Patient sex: M
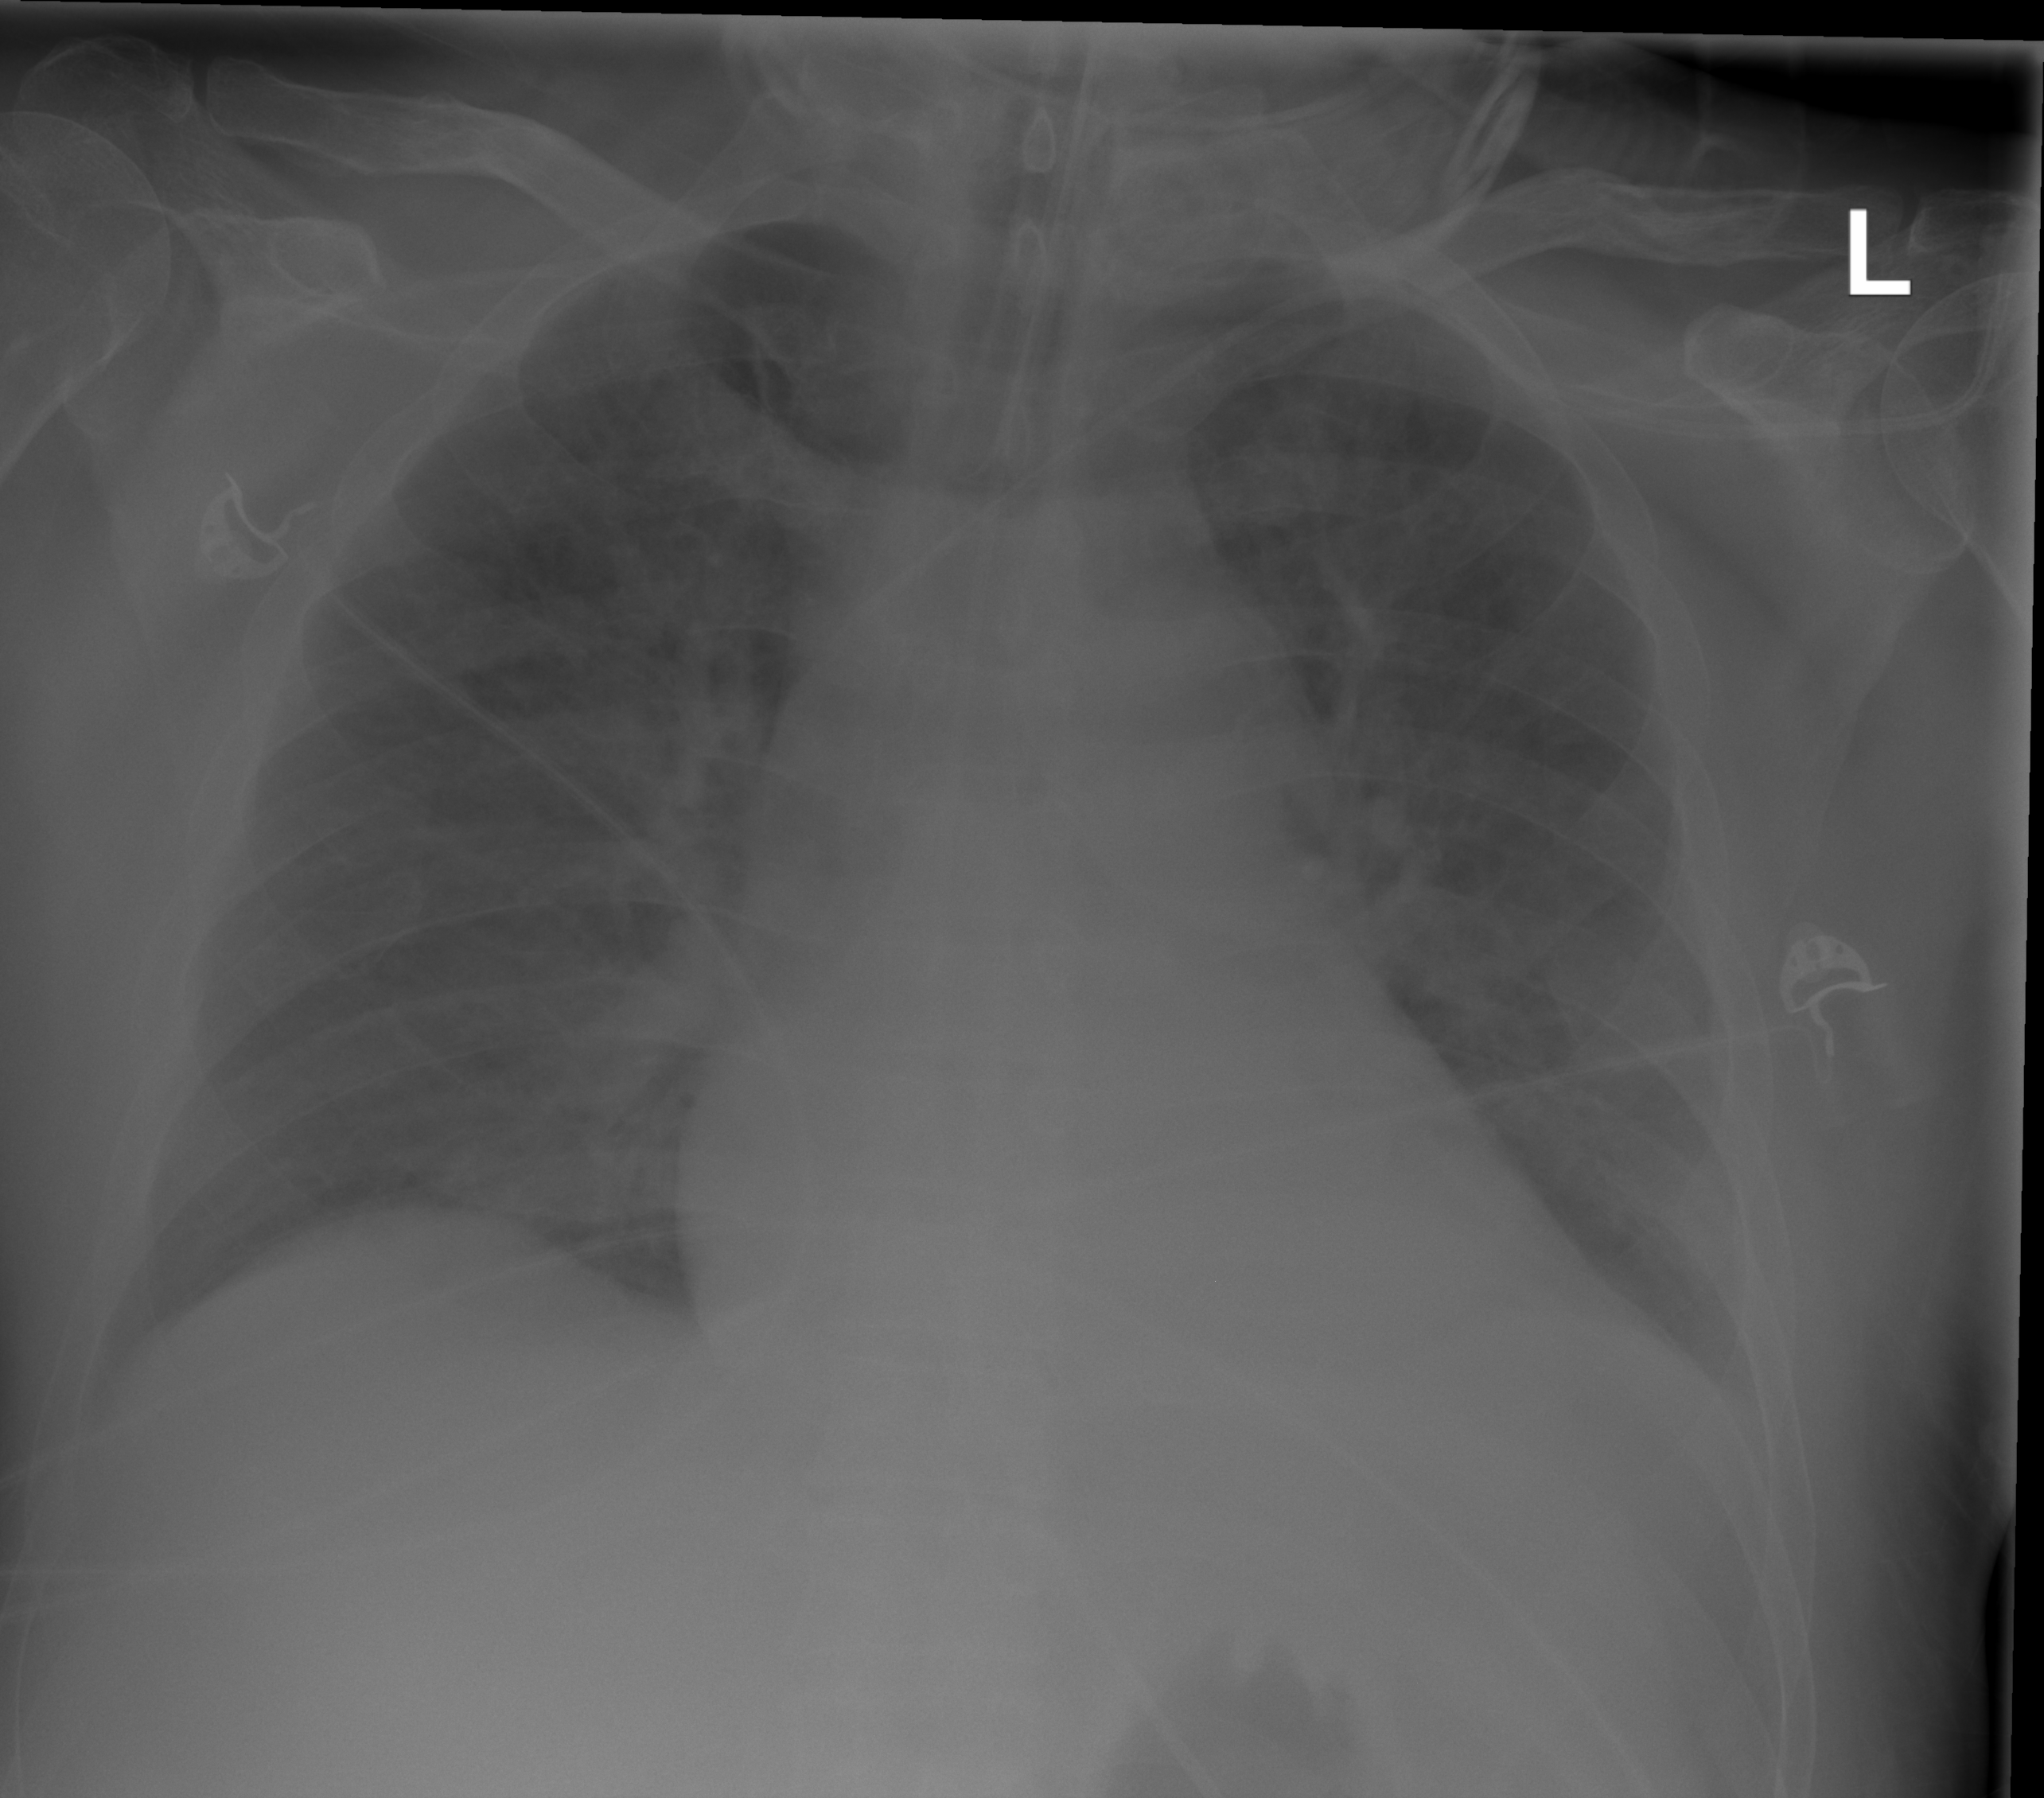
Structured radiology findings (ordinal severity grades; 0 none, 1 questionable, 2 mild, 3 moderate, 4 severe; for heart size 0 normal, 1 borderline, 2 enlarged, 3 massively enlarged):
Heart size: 2
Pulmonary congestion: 2
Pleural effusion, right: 0
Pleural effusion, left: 0
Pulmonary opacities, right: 2
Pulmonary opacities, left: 2
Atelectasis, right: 0
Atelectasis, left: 0